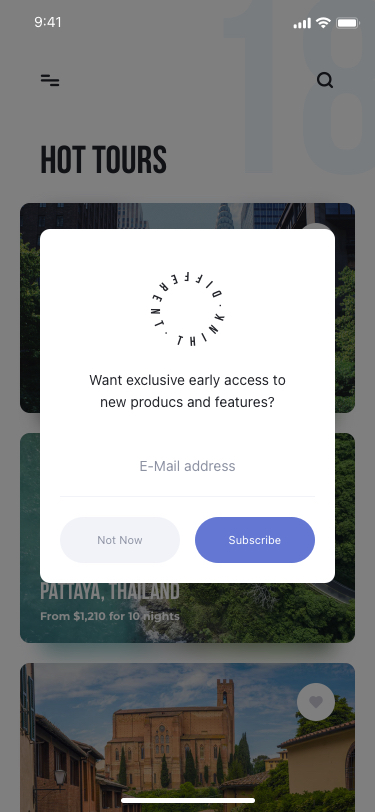
Text in this UI design:
Choose A Plan
E-Mail address
Want exclusive early access to new producs and features?